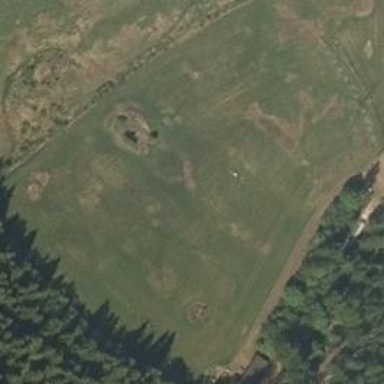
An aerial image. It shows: Driving range for golf on grass.